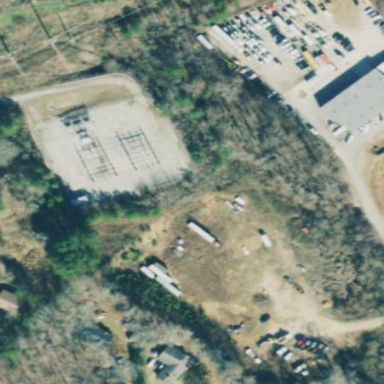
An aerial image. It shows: Distribution level power substation enclosed by fence.